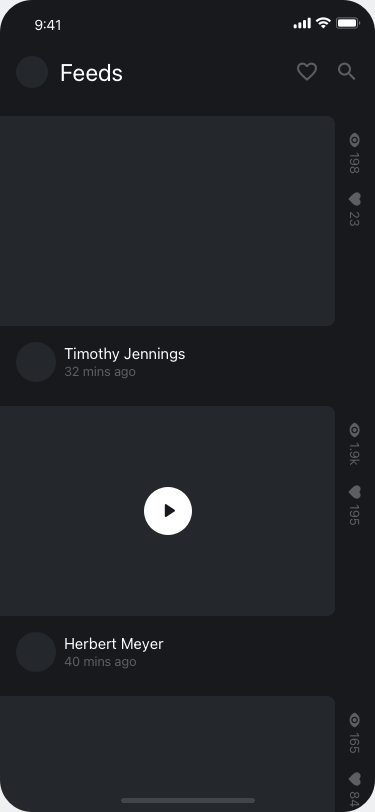
Text in this UI design:
198
23
Timothy Jennings
32 mins ago
1.9k
195
Herbert Meyer
40 mins ago
165
84
Feeds